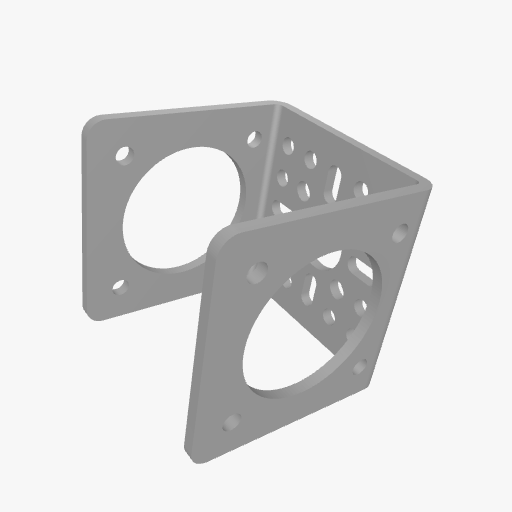
Part: UBracket32Bore